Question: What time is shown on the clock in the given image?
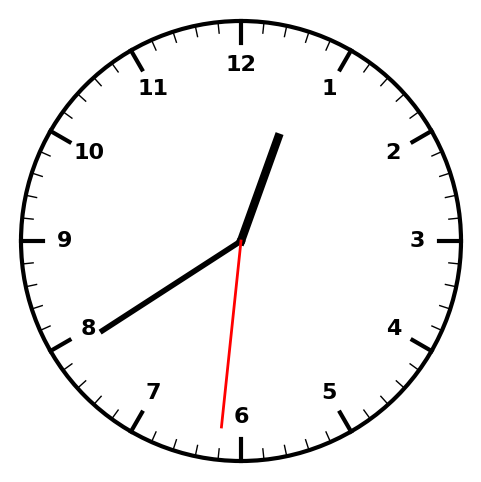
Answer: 12:39:31